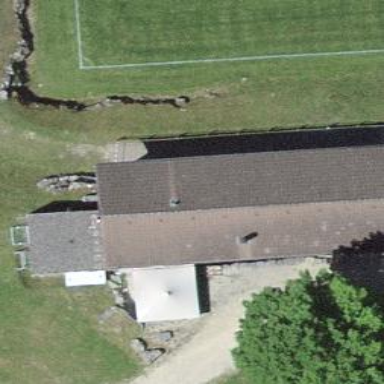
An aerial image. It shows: Building used for soccer.